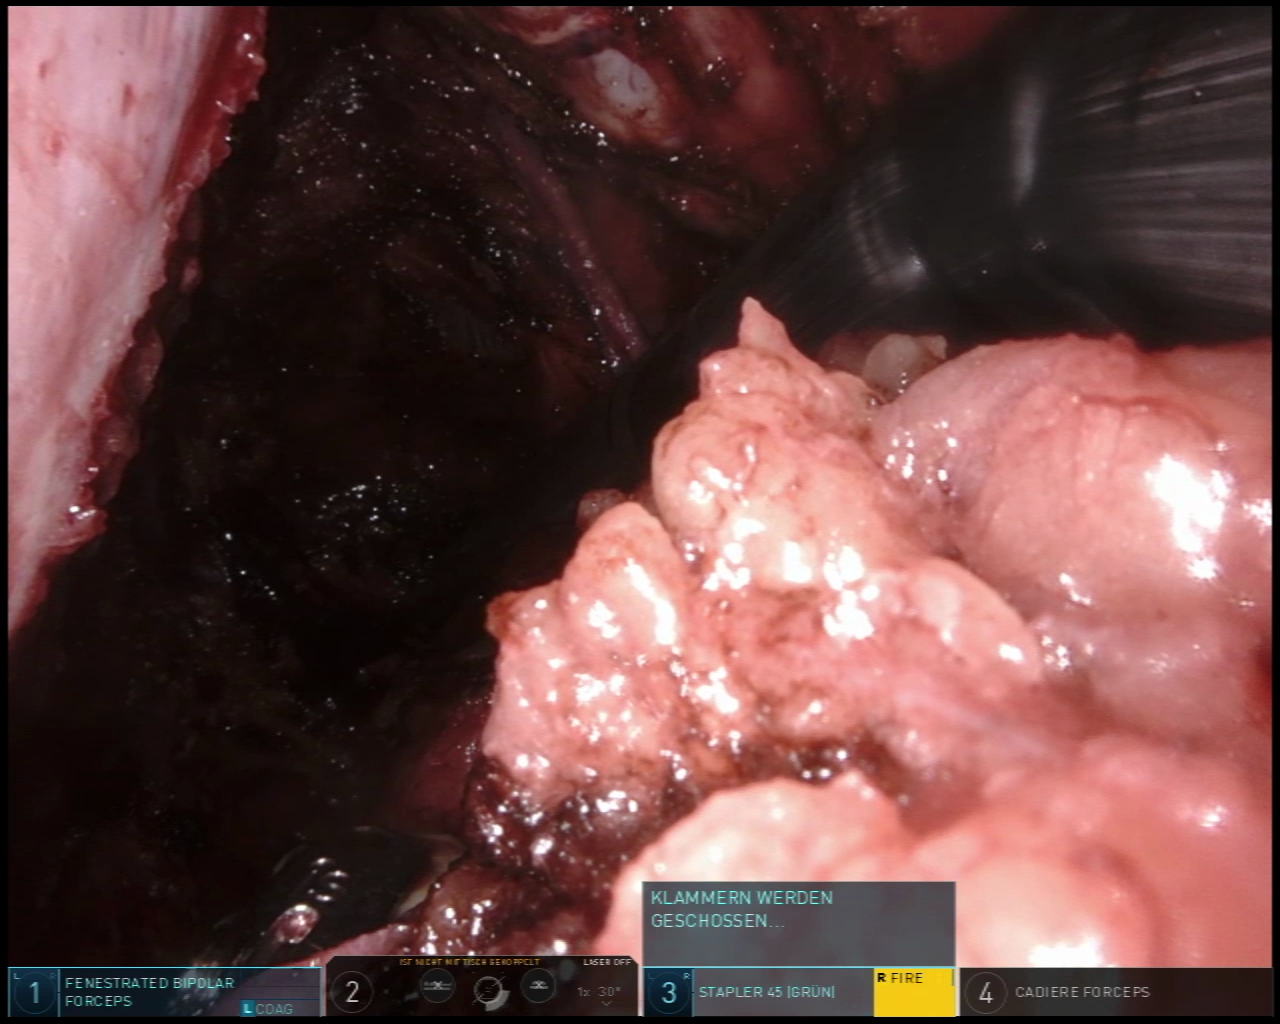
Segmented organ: vesicular_glands
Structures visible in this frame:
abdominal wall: no
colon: no
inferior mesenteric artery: no
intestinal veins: no
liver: no
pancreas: no
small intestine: no
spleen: no
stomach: no
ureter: no
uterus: no
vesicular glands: yes